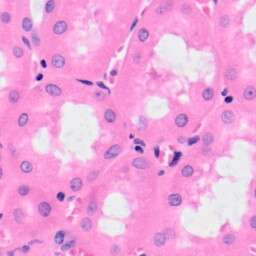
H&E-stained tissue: Kidney